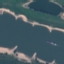
Land use / land cover: River